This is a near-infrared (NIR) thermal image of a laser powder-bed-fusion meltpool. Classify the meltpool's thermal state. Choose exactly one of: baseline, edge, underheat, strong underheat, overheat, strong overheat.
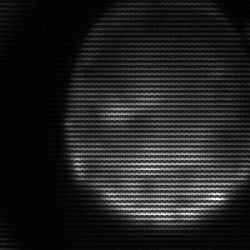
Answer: edge